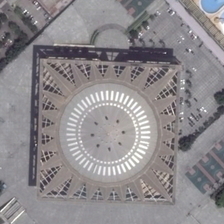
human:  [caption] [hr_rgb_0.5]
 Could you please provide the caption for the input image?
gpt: several basketball fields are near a square center building with a parking lot .

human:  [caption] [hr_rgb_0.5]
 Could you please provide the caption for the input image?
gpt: several basketball fields are near a square center building with a parking lot .

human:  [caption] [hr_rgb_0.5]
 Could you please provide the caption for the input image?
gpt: several basketball fields are near a square center building with a parking lot .

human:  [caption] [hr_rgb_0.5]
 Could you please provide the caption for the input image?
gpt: several basketball fields are near a square center building with a parking lot .

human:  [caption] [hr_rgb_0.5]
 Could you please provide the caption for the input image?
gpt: several basketball fields are near a square center building with a parking lot .